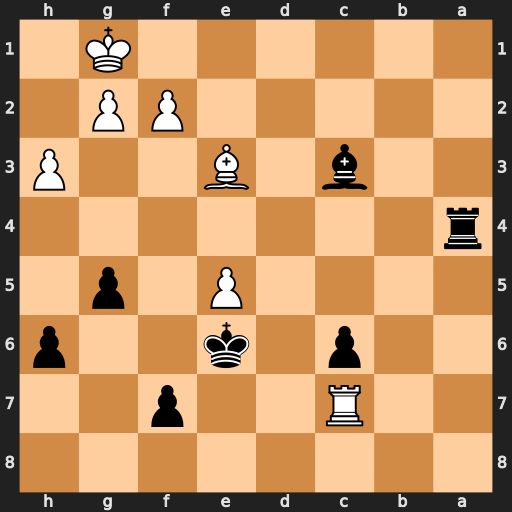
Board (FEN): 8/2R2p2/2p1k2p/4P1p1/r7/2b1B2P/5PP1/6K1
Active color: b
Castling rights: -
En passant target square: -
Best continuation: Ra1+ Kh2 Bxe5+